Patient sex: F
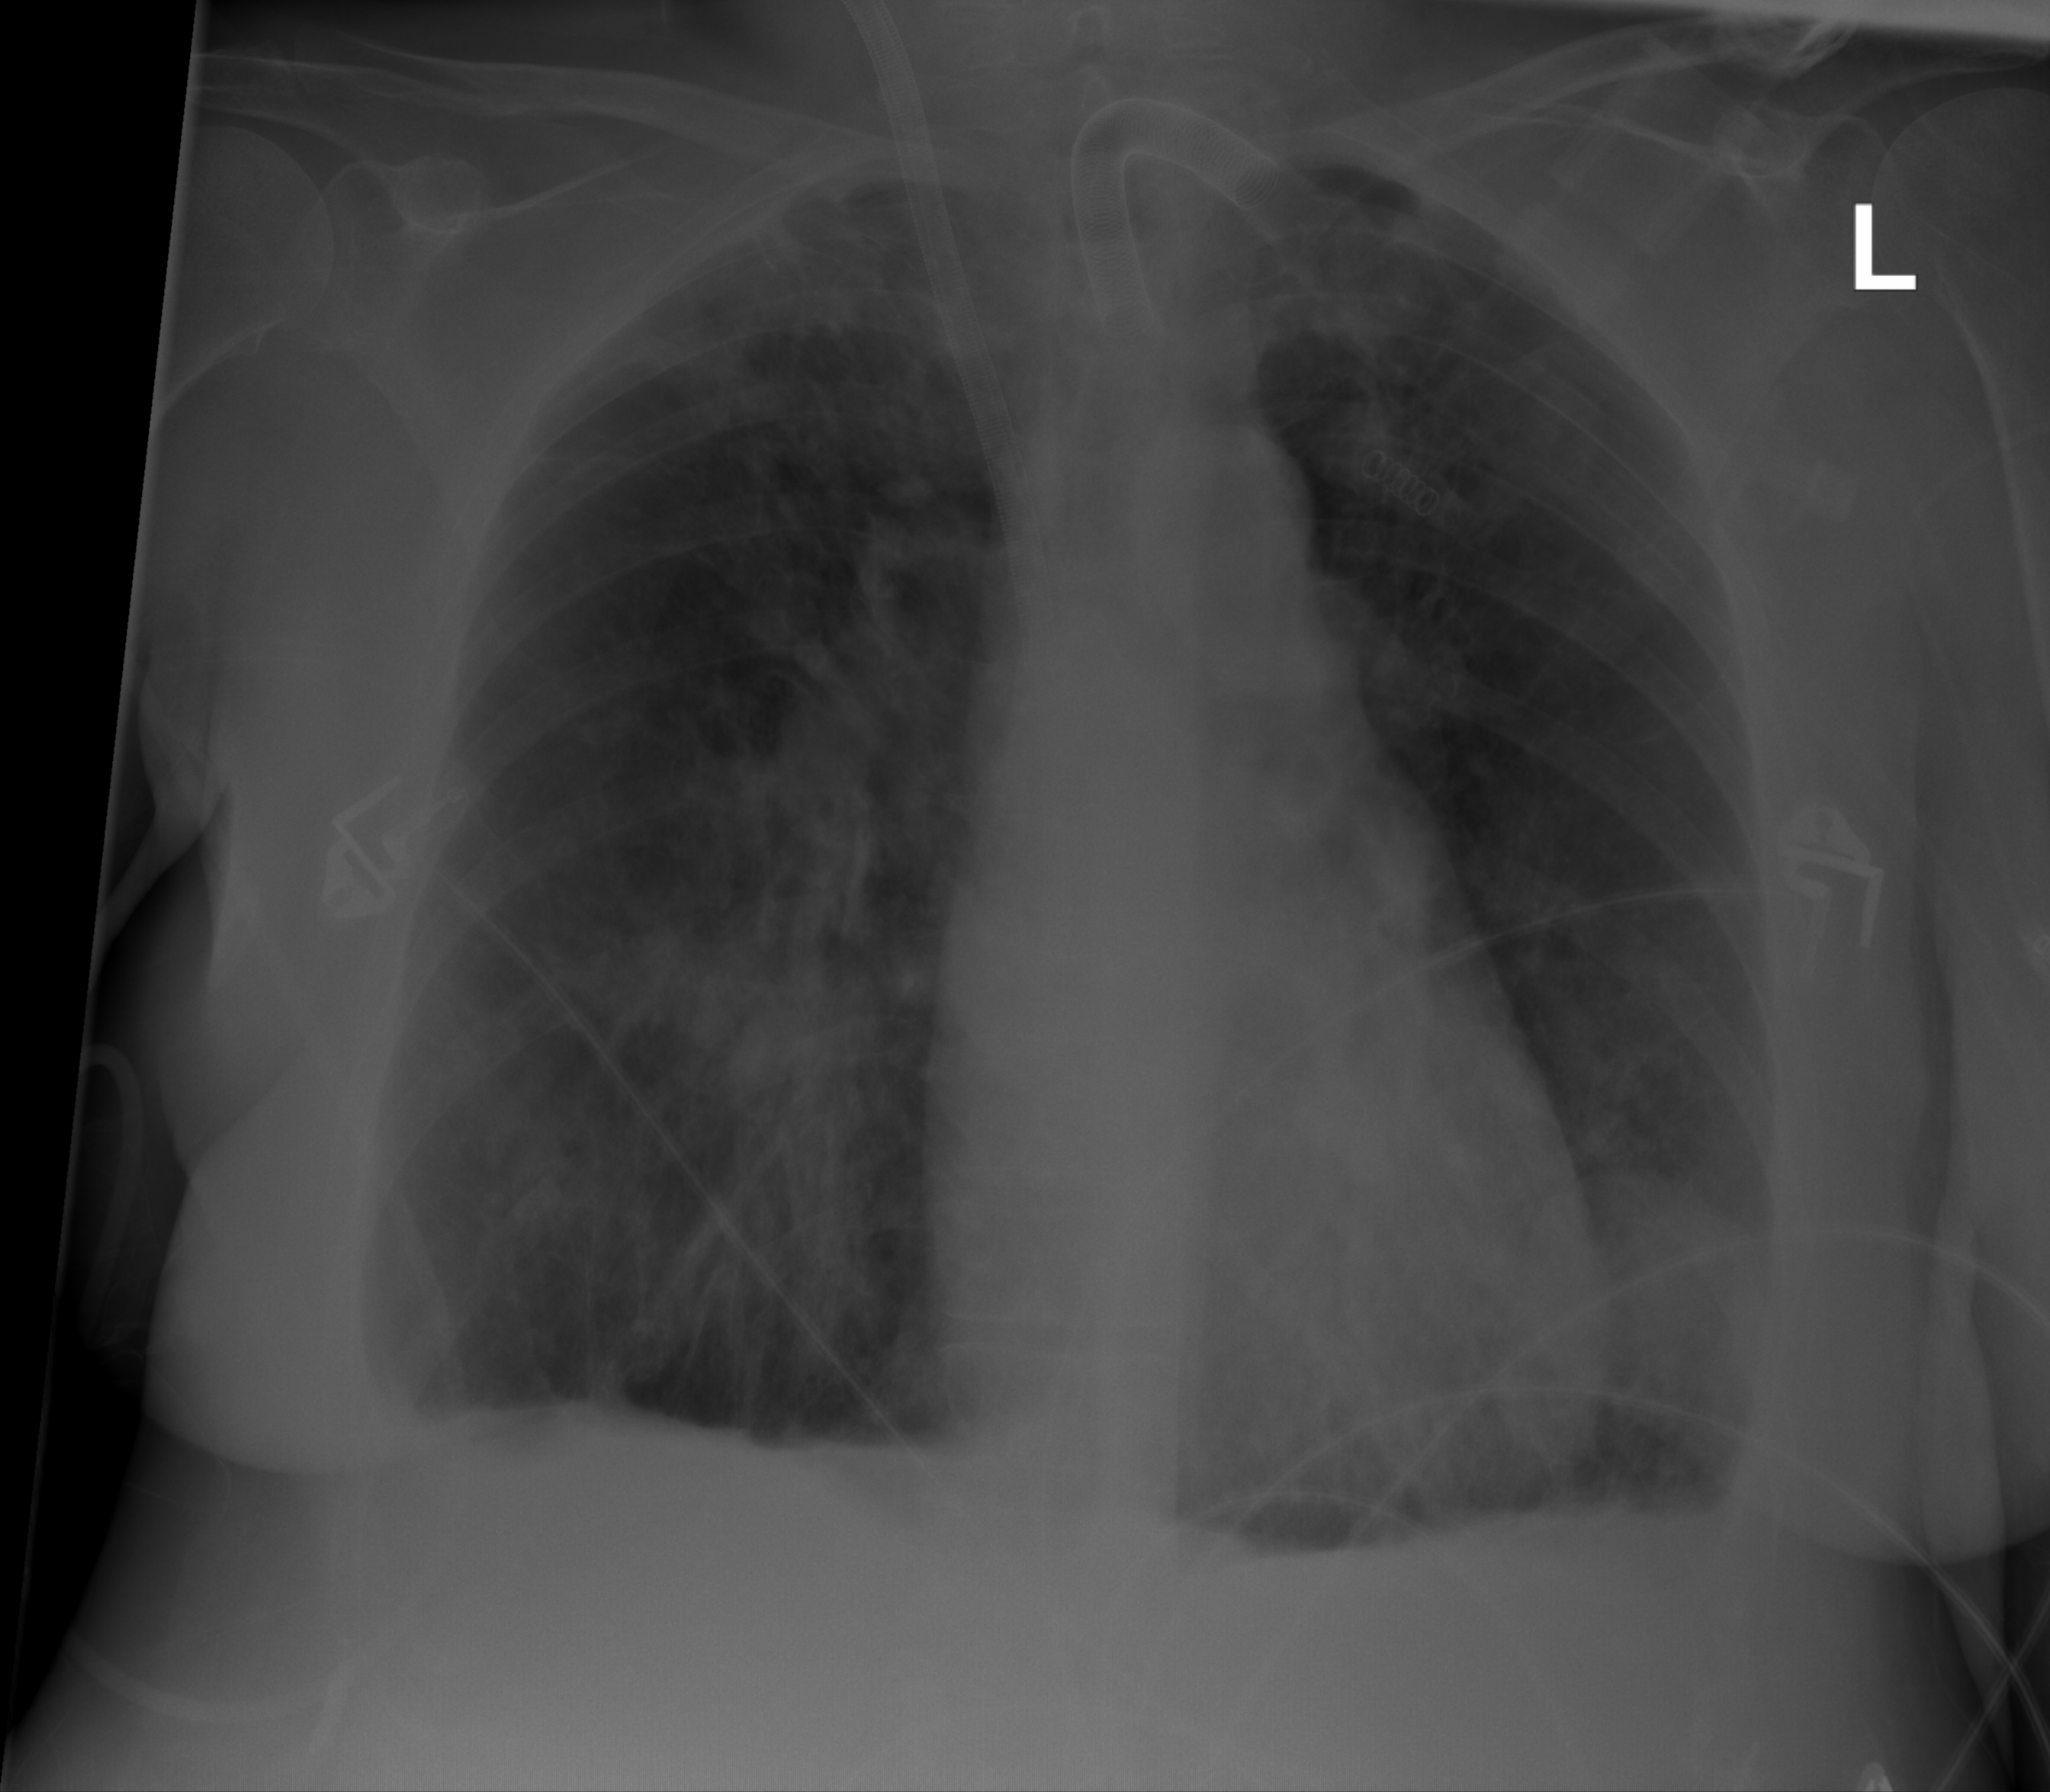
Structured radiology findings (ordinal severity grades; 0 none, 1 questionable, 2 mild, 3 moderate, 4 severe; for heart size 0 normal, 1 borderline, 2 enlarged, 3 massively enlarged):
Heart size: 0
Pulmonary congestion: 0
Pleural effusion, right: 2
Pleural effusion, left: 2
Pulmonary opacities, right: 2
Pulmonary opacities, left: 0
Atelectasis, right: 2
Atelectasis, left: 2